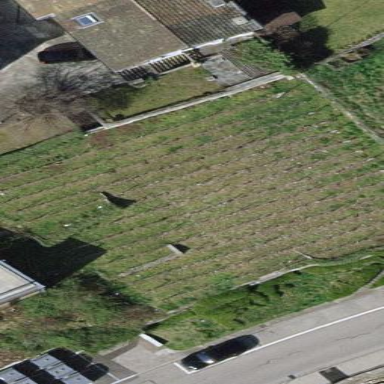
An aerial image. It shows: Vineyard with grape crops.